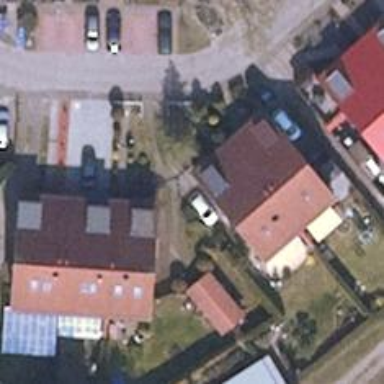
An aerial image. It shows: Terrace building.